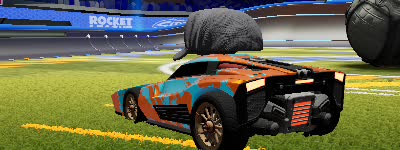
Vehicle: breakout